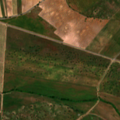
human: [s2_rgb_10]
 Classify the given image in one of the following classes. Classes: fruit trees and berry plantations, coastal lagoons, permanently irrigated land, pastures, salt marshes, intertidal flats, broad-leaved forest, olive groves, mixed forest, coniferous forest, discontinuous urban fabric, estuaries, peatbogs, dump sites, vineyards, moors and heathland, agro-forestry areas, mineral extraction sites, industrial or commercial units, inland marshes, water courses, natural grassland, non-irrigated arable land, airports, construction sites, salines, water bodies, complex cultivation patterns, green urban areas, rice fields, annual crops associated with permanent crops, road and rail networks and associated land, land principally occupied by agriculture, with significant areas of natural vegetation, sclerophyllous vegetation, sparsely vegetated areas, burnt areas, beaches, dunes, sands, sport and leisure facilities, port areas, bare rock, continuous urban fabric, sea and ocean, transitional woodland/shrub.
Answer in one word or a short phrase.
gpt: continuous urban fabric